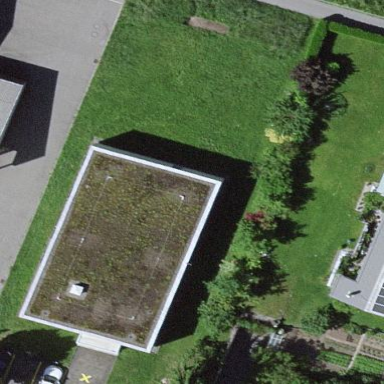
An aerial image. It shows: Service building.